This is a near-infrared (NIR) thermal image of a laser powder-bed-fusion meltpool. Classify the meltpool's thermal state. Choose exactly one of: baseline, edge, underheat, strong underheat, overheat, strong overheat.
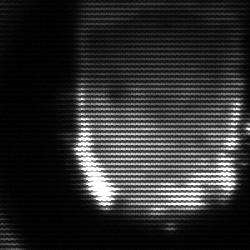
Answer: baseline